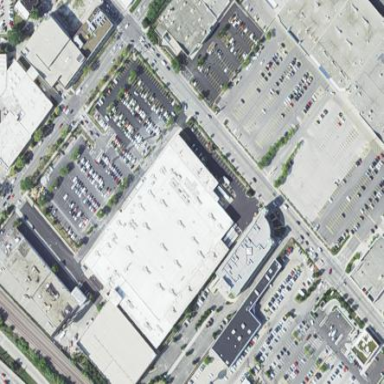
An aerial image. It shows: Retail area.